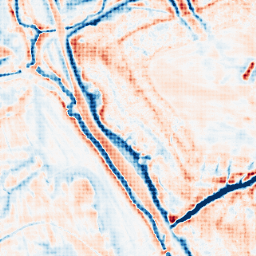
Category: edge_preserving
Decomposition family: bilateral
Decomposition parameters: d: 21
sigma_color: 25
sigma_space: 100
Upsampling method: sinc_hamming
Upsampling parameters: scale: 4
kernel_size: 4
Upsampling scale: 4